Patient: sex M, age 17
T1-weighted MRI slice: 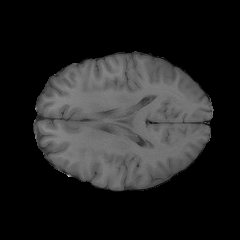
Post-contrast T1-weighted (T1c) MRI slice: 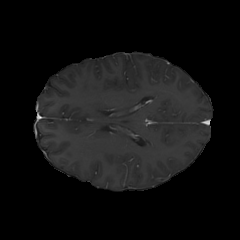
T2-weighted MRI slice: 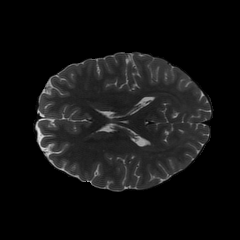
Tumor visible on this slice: no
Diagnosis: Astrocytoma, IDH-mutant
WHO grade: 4